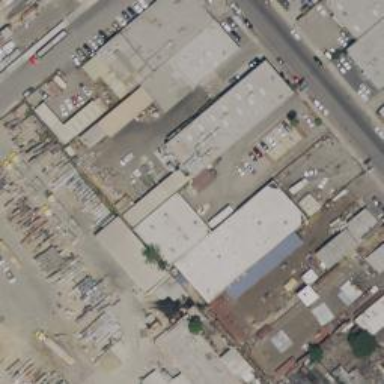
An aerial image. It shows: Warehouse.